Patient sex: M
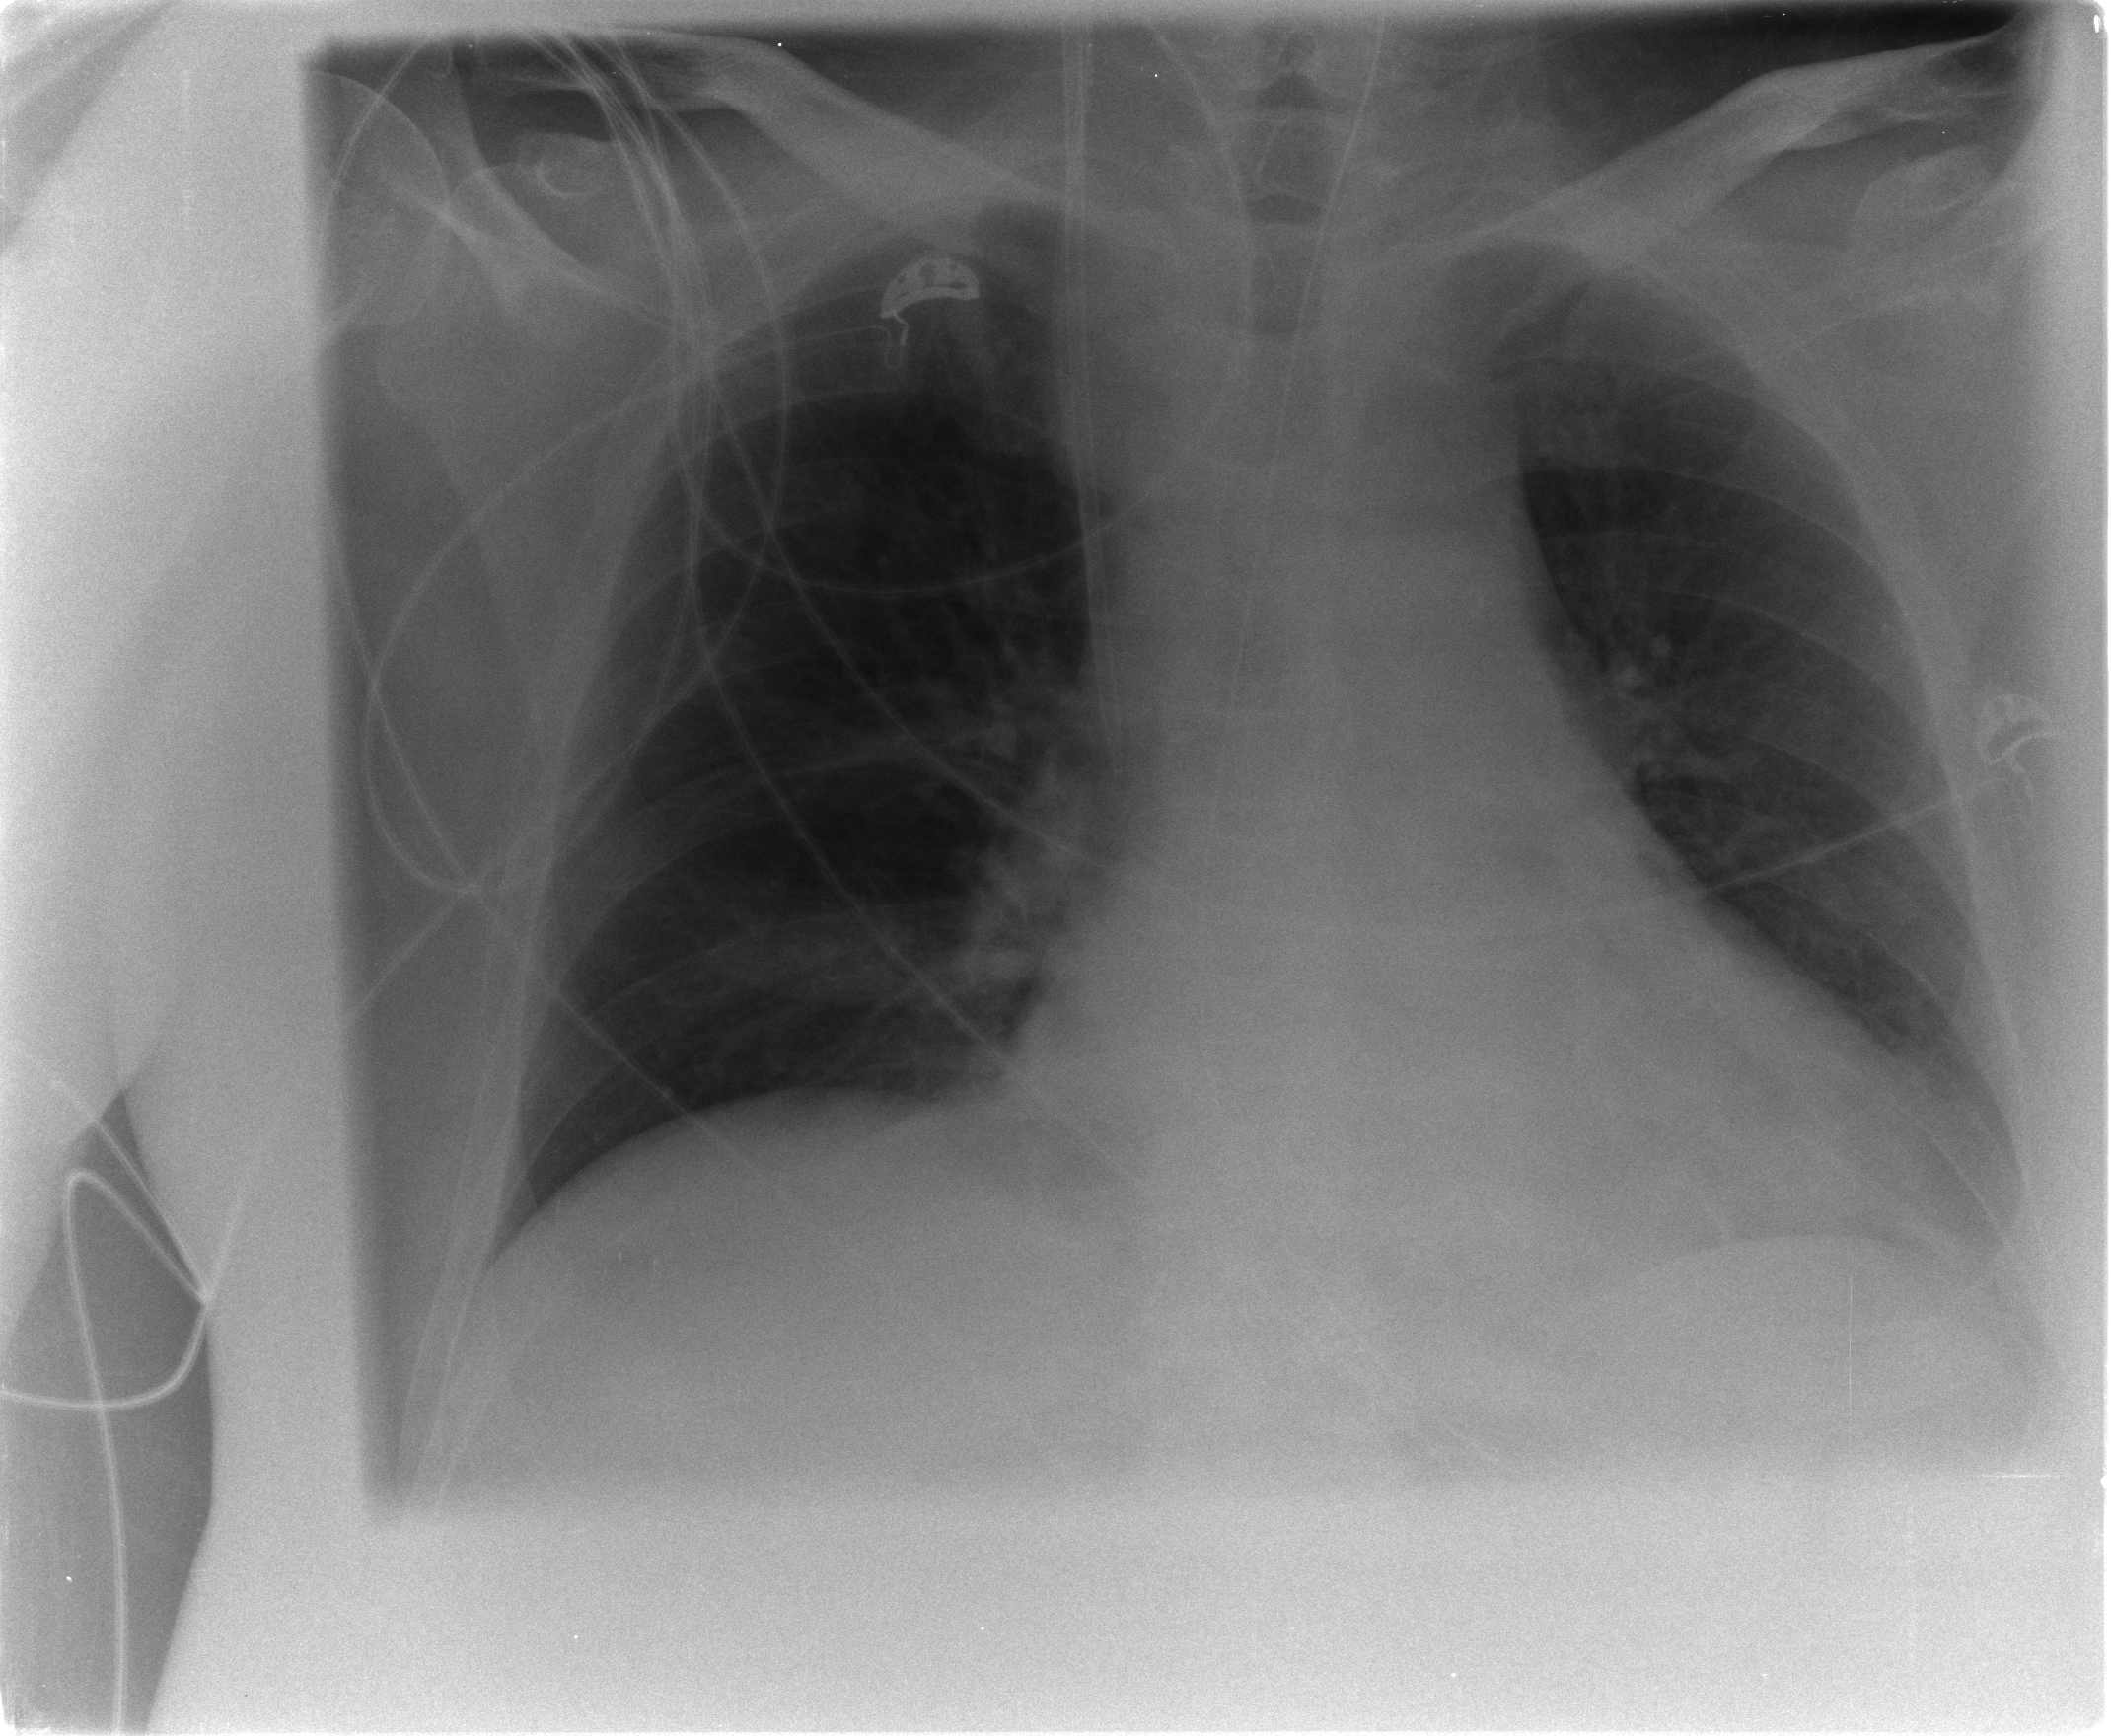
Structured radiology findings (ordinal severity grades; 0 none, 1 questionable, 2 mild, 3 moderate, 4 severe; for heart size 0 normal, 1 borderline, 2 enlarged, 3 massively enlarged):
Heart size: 1
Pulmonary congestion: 2
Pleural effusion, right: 0
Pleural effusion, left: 1
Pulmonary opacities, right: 0
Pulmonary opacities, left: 0
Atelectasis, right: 0
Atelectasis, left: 0